Question: I am trying to make a jQuery pagination work, and I'm including this javascript file which triggers it.
'''
<script src="<?php echo SITE_URL?>/lib/js/jquery.tablesorter.pager.js" type="text/javascript"> </script>
'''
Chrome shows the file is loaded, however the pagination clicks don't work. I go into the console and I get this annoying little error which I have no idea how to solve. The class is there :/

Here's the HTML with the class...
'''
<table id="tabledlist" class="tablesorter" width="920px" align="left" cellpadding="3" cellspacing="0" border="0">
..thead, th, tbody, tr, td and so on...
</table>
<div align="right" id="pager" class="pager">
<form>
<img src="<?php echo SITE_URL?>/lib/skins/flyeuro/images/pagination/first.png" class="first" />
<img src="<?php echo SITE_URL?>/lib/skins/flyeuro/images/pagination/prev.png" class="prev" />
<input align="middle" type="text" class="pagedisplay" size="5"/>
<img src="<?php echo SITE_URL?>/lib/skins/flyeuro/images/pagination/next.png" class="next" />
<img src="<?php echo SITE_URL?>/lib/skins/flyeuro/images/pagination/last.png" class="last" />
</form>
</div>
'''
And just below it, I included this...
'''
<script defer="defer">
$(document).ready(function()
{
$("#tabledlist")
.tablesorter({widthFixed: true, widgets: ['zebra']})
.tablesorterPager({container: $("#pager")});
}
);
</script>
'''
Any ideas?
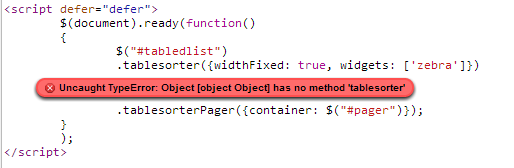
Answer: Since jQuery is complaining that 'tablesorter' is not a valid method, that means that the 'tablesorter' plugin doesn't seem to be included/loaded.
The jQuery 'tablesorter' plugin is required in order to use its 'pager' add-on. To do this, visit the documentation and scroll to the "Download" section: <URL> . There is the download for the 'tablesorter', as well as the 'pager' add-on, and some other items.
You will then need to include the scripts as something like this, depending on the file names you save them as, but most importantly in this order:
'''
<script src="<?php echo SITE_URL?>/lib/js/jquery.js" type="text/javascript"> </script>
<script src="<?php echo SITE_URL?>/lib/js/jquery.tablesorter.js" type="text/javascript"> </script>
<script src="<?php echo SITE_URL?>/lib/js/jquery.tablesorter.pager.js" type="text/javascript"></script>
'''
And from there, you can use the '.tablesorter()' method on jQuery objects.